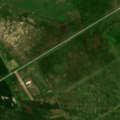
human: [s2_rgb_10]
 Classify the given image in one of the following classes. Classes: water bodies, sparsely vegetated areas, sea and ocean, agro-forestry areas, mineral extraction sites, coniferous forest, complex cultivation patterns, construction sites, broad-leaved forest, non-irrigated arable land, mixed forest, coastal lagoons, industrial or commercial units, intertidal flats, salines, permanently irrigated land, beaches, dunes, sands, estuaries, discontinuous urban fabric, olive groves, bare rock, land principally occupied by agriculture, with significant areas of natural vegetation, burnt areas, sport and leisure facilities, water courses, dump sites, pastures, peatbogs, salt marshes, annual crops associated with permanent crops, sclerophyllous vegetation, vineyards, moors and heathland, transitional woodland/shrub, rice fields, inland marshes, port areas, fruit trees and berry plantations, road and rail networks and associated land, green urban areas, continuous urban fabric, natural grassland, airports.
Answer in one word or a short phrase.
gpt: non-irrigated arable land, pastures